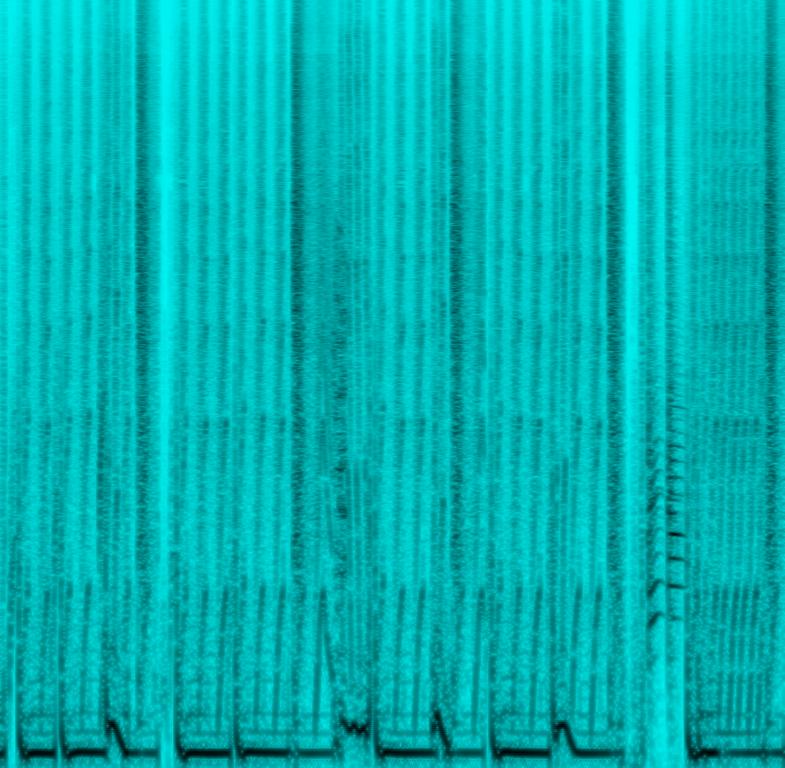
This music is an Electronic instrumental. The tempo is fast with vigorous electronic and heavily synthesised music using DL mixer, turn table and drum machines.The Ustica is youthful, futuristic, contemporary, vigorous, groovy, psychedelic, trance, hypnotic ,boomy and pulsating. This music is an Electronica/Tech House.